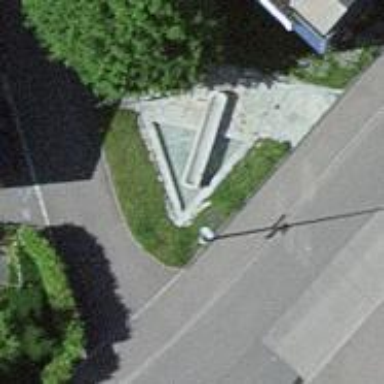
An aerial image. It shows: Fountain.